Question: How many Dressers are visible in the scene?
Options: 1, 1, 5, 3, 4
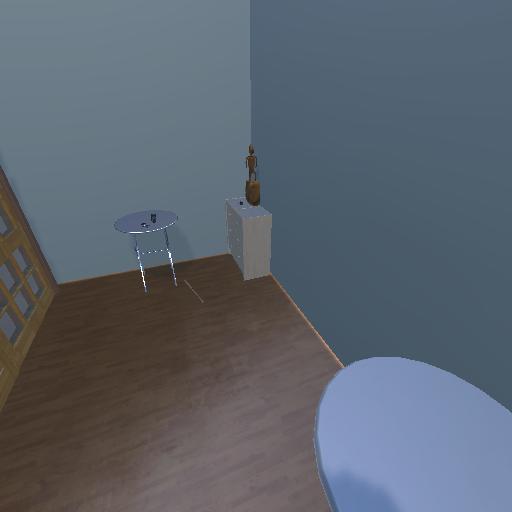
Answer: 1